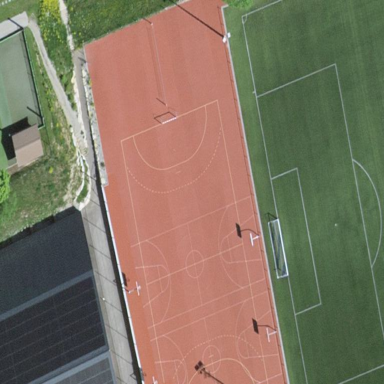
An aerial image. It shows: Basketball court located in leisure land pitch.